Question: long story short, I made image for it.
I am beginner in actionscripting, found out that only animating is not enough.
What I try to accomplish:

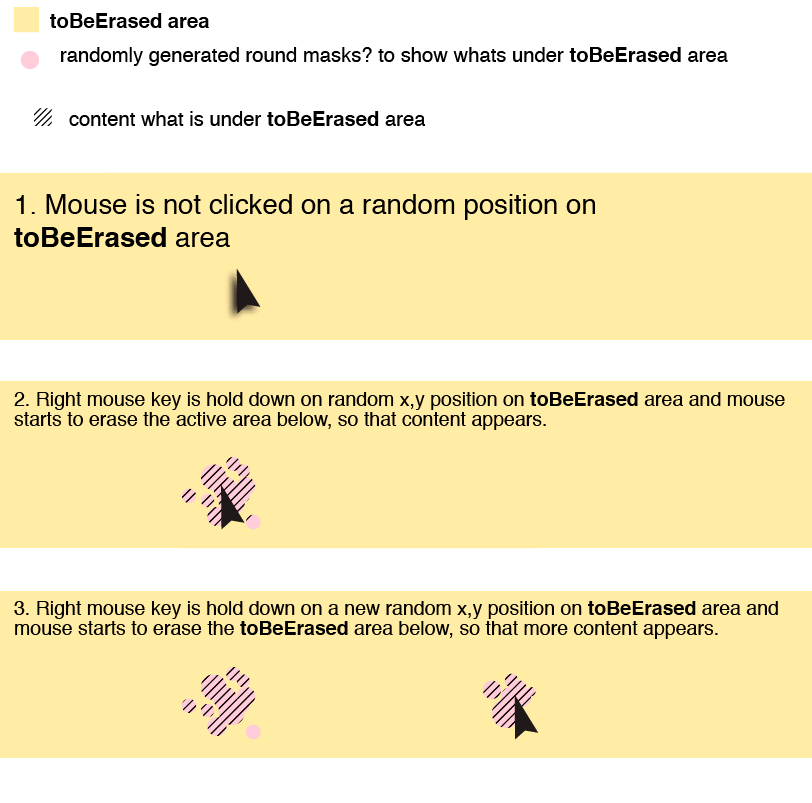
Answer: You can use a simple mask to achieve this. Here's a working example (using LEFT mouse button, though. I don't think RIGHT one would be suitable for this):

'''
package examples
{
import flash.display.Sprite;
import flash.display.Stage;
import flash.events.MouseEvent;
import flash.ui.Mouse;
public class MaskTest extends Example
{
private var _toBeErased:Sprite;
private var _discoverable:Sprite;
private var _holesContainer:Sprite;
private var _mouseIsPressed:Boolean = false;
public function MaskTest()
{
}
// Call this method once this Class instance has been added to stage
public function init():void
{
// Create sprites
_toBeErased = new Sprite();
addChild( _toBeErased );
_discoverable = new Sprite();
addChild( _discoverable );
_holesContainer = new Sprite();
addChild( _holesContainer );
// Draw sprites
_toBeErased.graphics.beginFill( 0xFFFF00 );
_toBeErased.graphics.drawRect( 0, 0, 900, 600 );
_toBeErased.graphics.endFill();
_discoverable.graphics.beginFill( 0xFFAAAA );
_discoverable.graphics.drawRect( 0, 0, 900, 600 );
_discoverable.graphics.endFill();
// Set mask
_discoverable.mask = _holesContainer;
// Add mouse listeners
stage.addEventListener( MouseEvent.MOUSE_MOVE, onMouseMove );
stage.addEventListener( MouseEvent.MOUSE_DOWN, onMouseDown );
stage.addEventListener( MouseEvent.MOUSE_UP, onMouseUp );
}
// Mouse listeners callbacks...
private function onMouseDown( e:MouseEvent ):void{
_mouseIsPressed = true;
}
private function onMouseUp( e:MouseEvent ):void{
_mouseIsPressed = false;
}
private function onMouseMove( e:MouseEvent ):void
{
if( !_mouseIsPressed )
return;
// Get a random size for circle
var radius:Number = 5 + (Math.random()*10-5);
// Create new circle and paint it
var circle:Sprite = new Sprite();
circle.graphics.beginFill( 0x000000 );
circle.graphics.drawCircle( 0, 0, radius );
circle.graphics.endFill();
// Move it randomly, just a bit
circle.x = _holesContainer.mouseX + (Math.random()*20-10);
circle.y = _holesContainer.mouseY + (Math.random()*20-10);
_holesContainer.addChild( circle );
}
}
}
'''